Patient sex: M
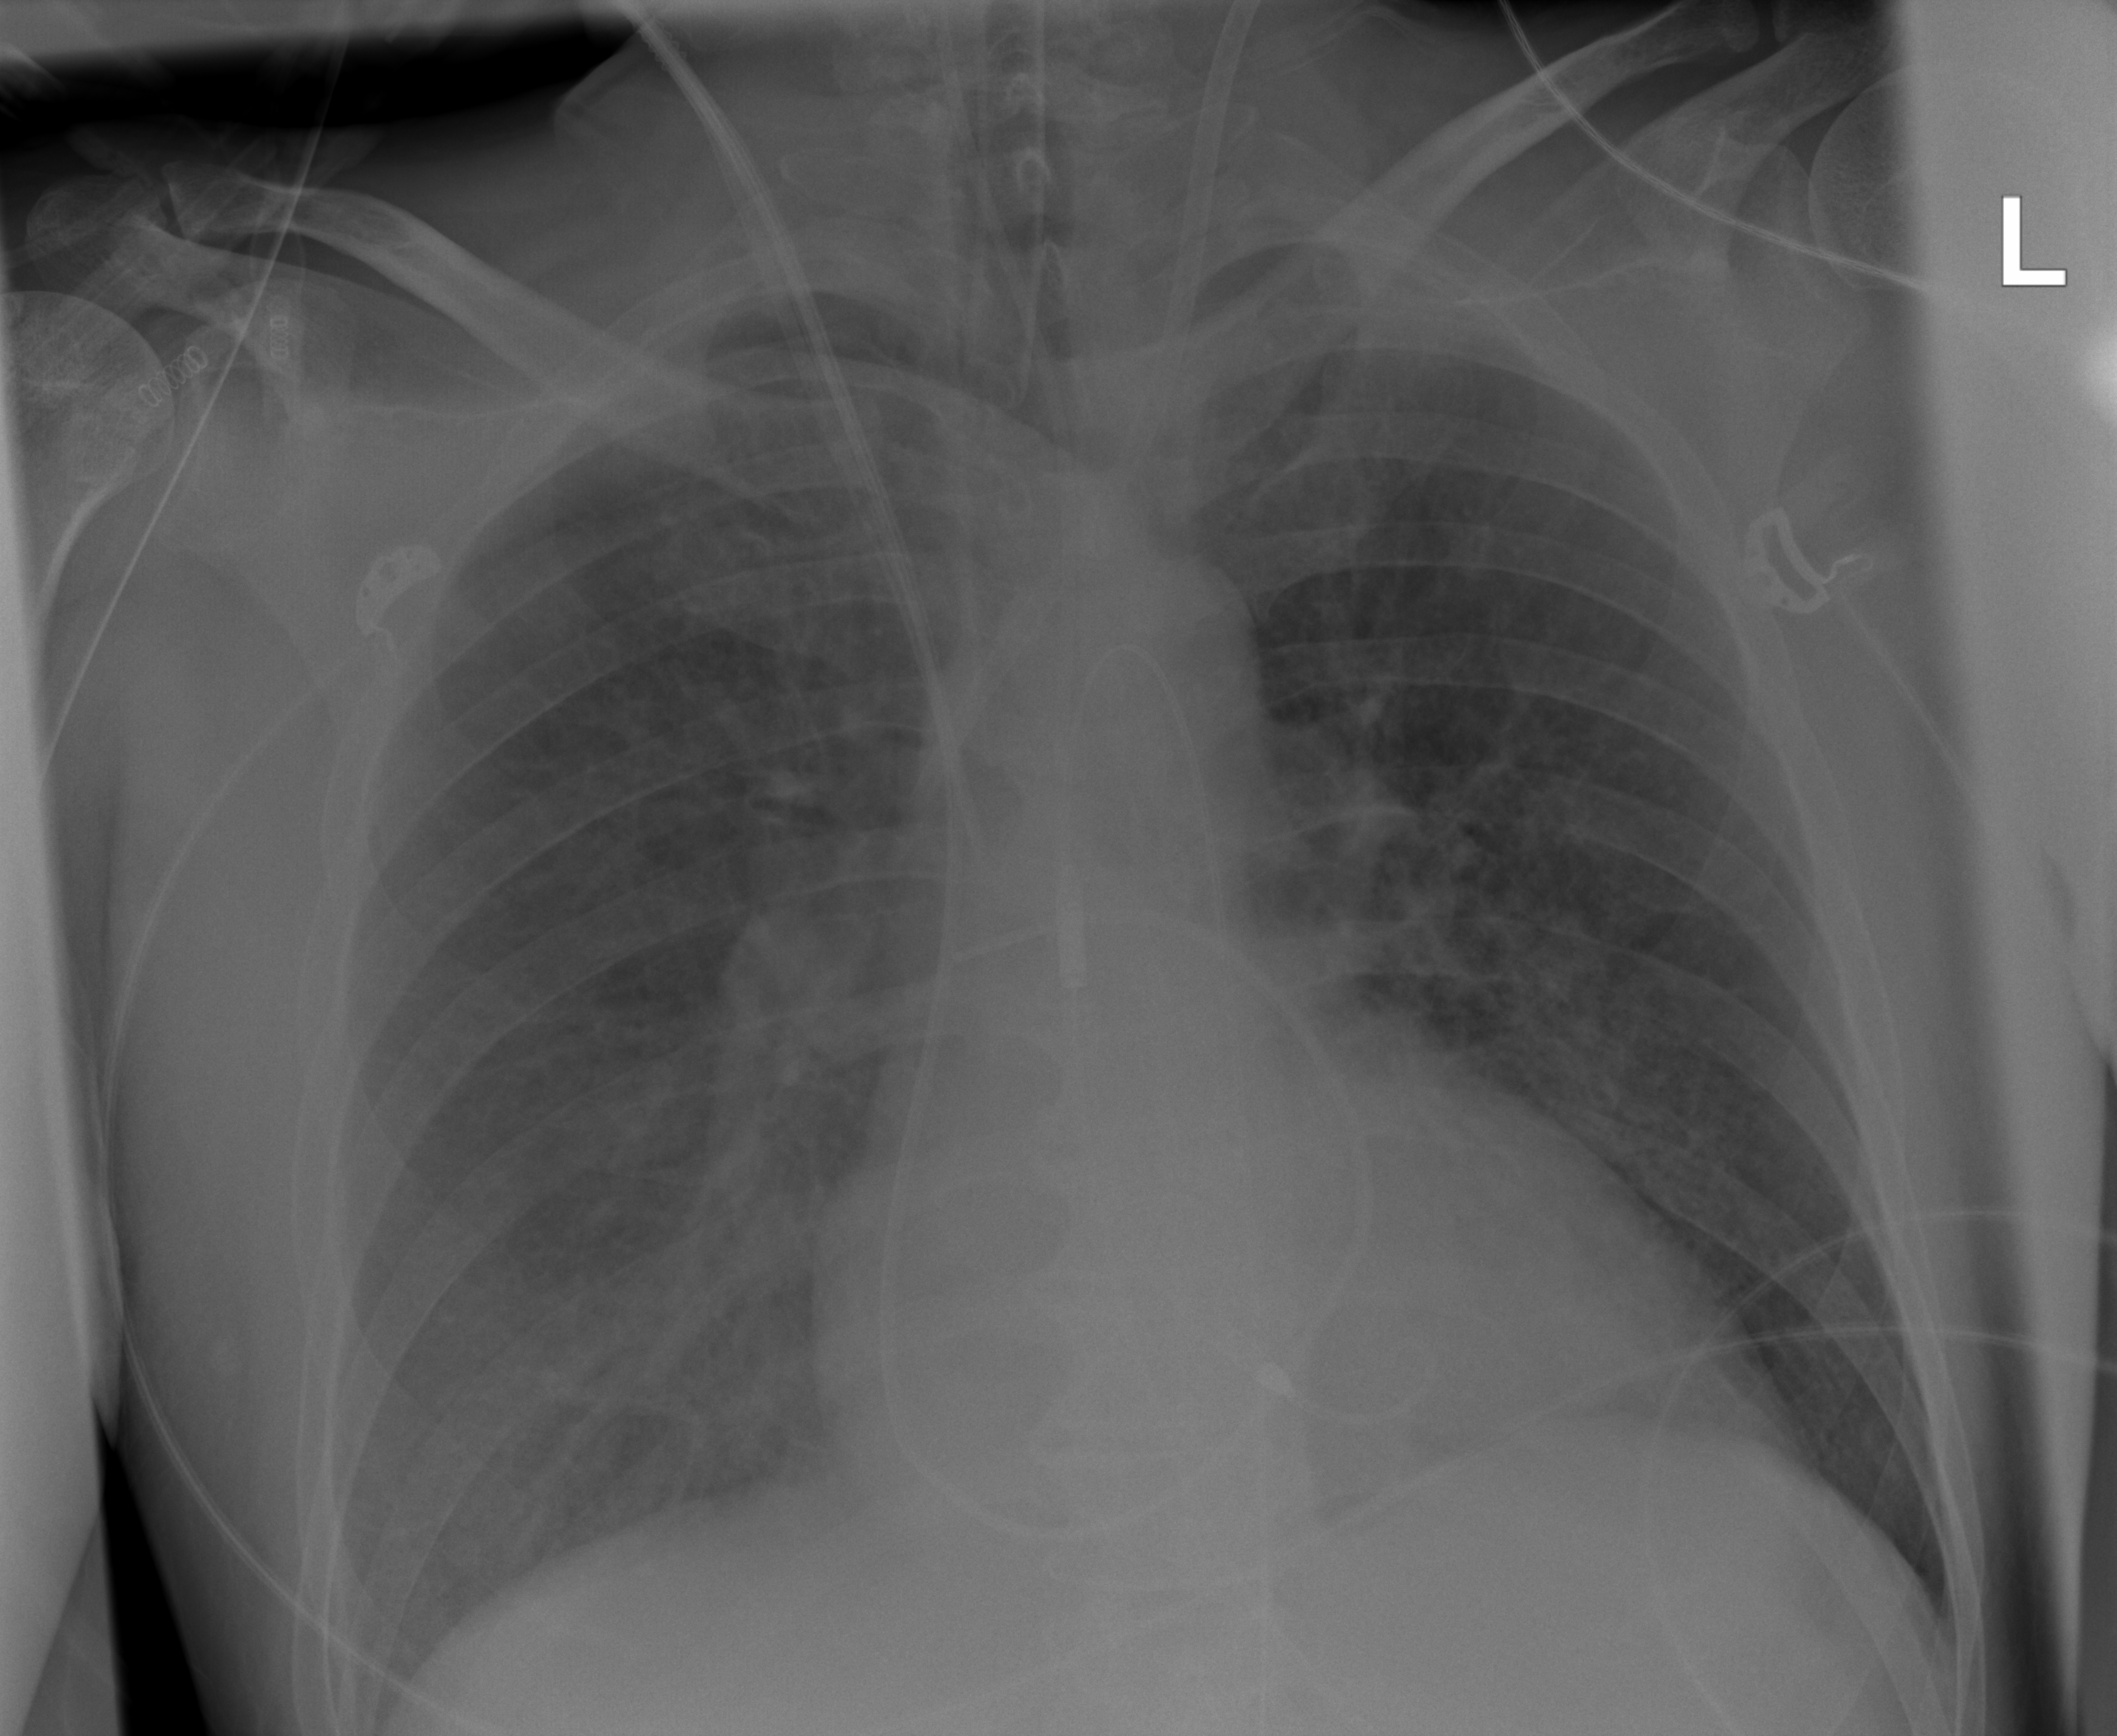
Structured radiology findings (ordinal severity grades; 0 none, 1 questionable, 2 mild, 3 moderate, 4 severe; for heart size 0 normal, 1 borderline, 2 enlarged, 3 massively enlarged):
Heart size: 1
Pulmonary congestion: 0
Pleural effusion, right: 0
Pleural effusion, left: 0
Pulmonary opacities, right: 1
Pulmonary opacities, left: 1
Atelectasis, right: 2
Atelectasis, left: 2